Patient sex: M
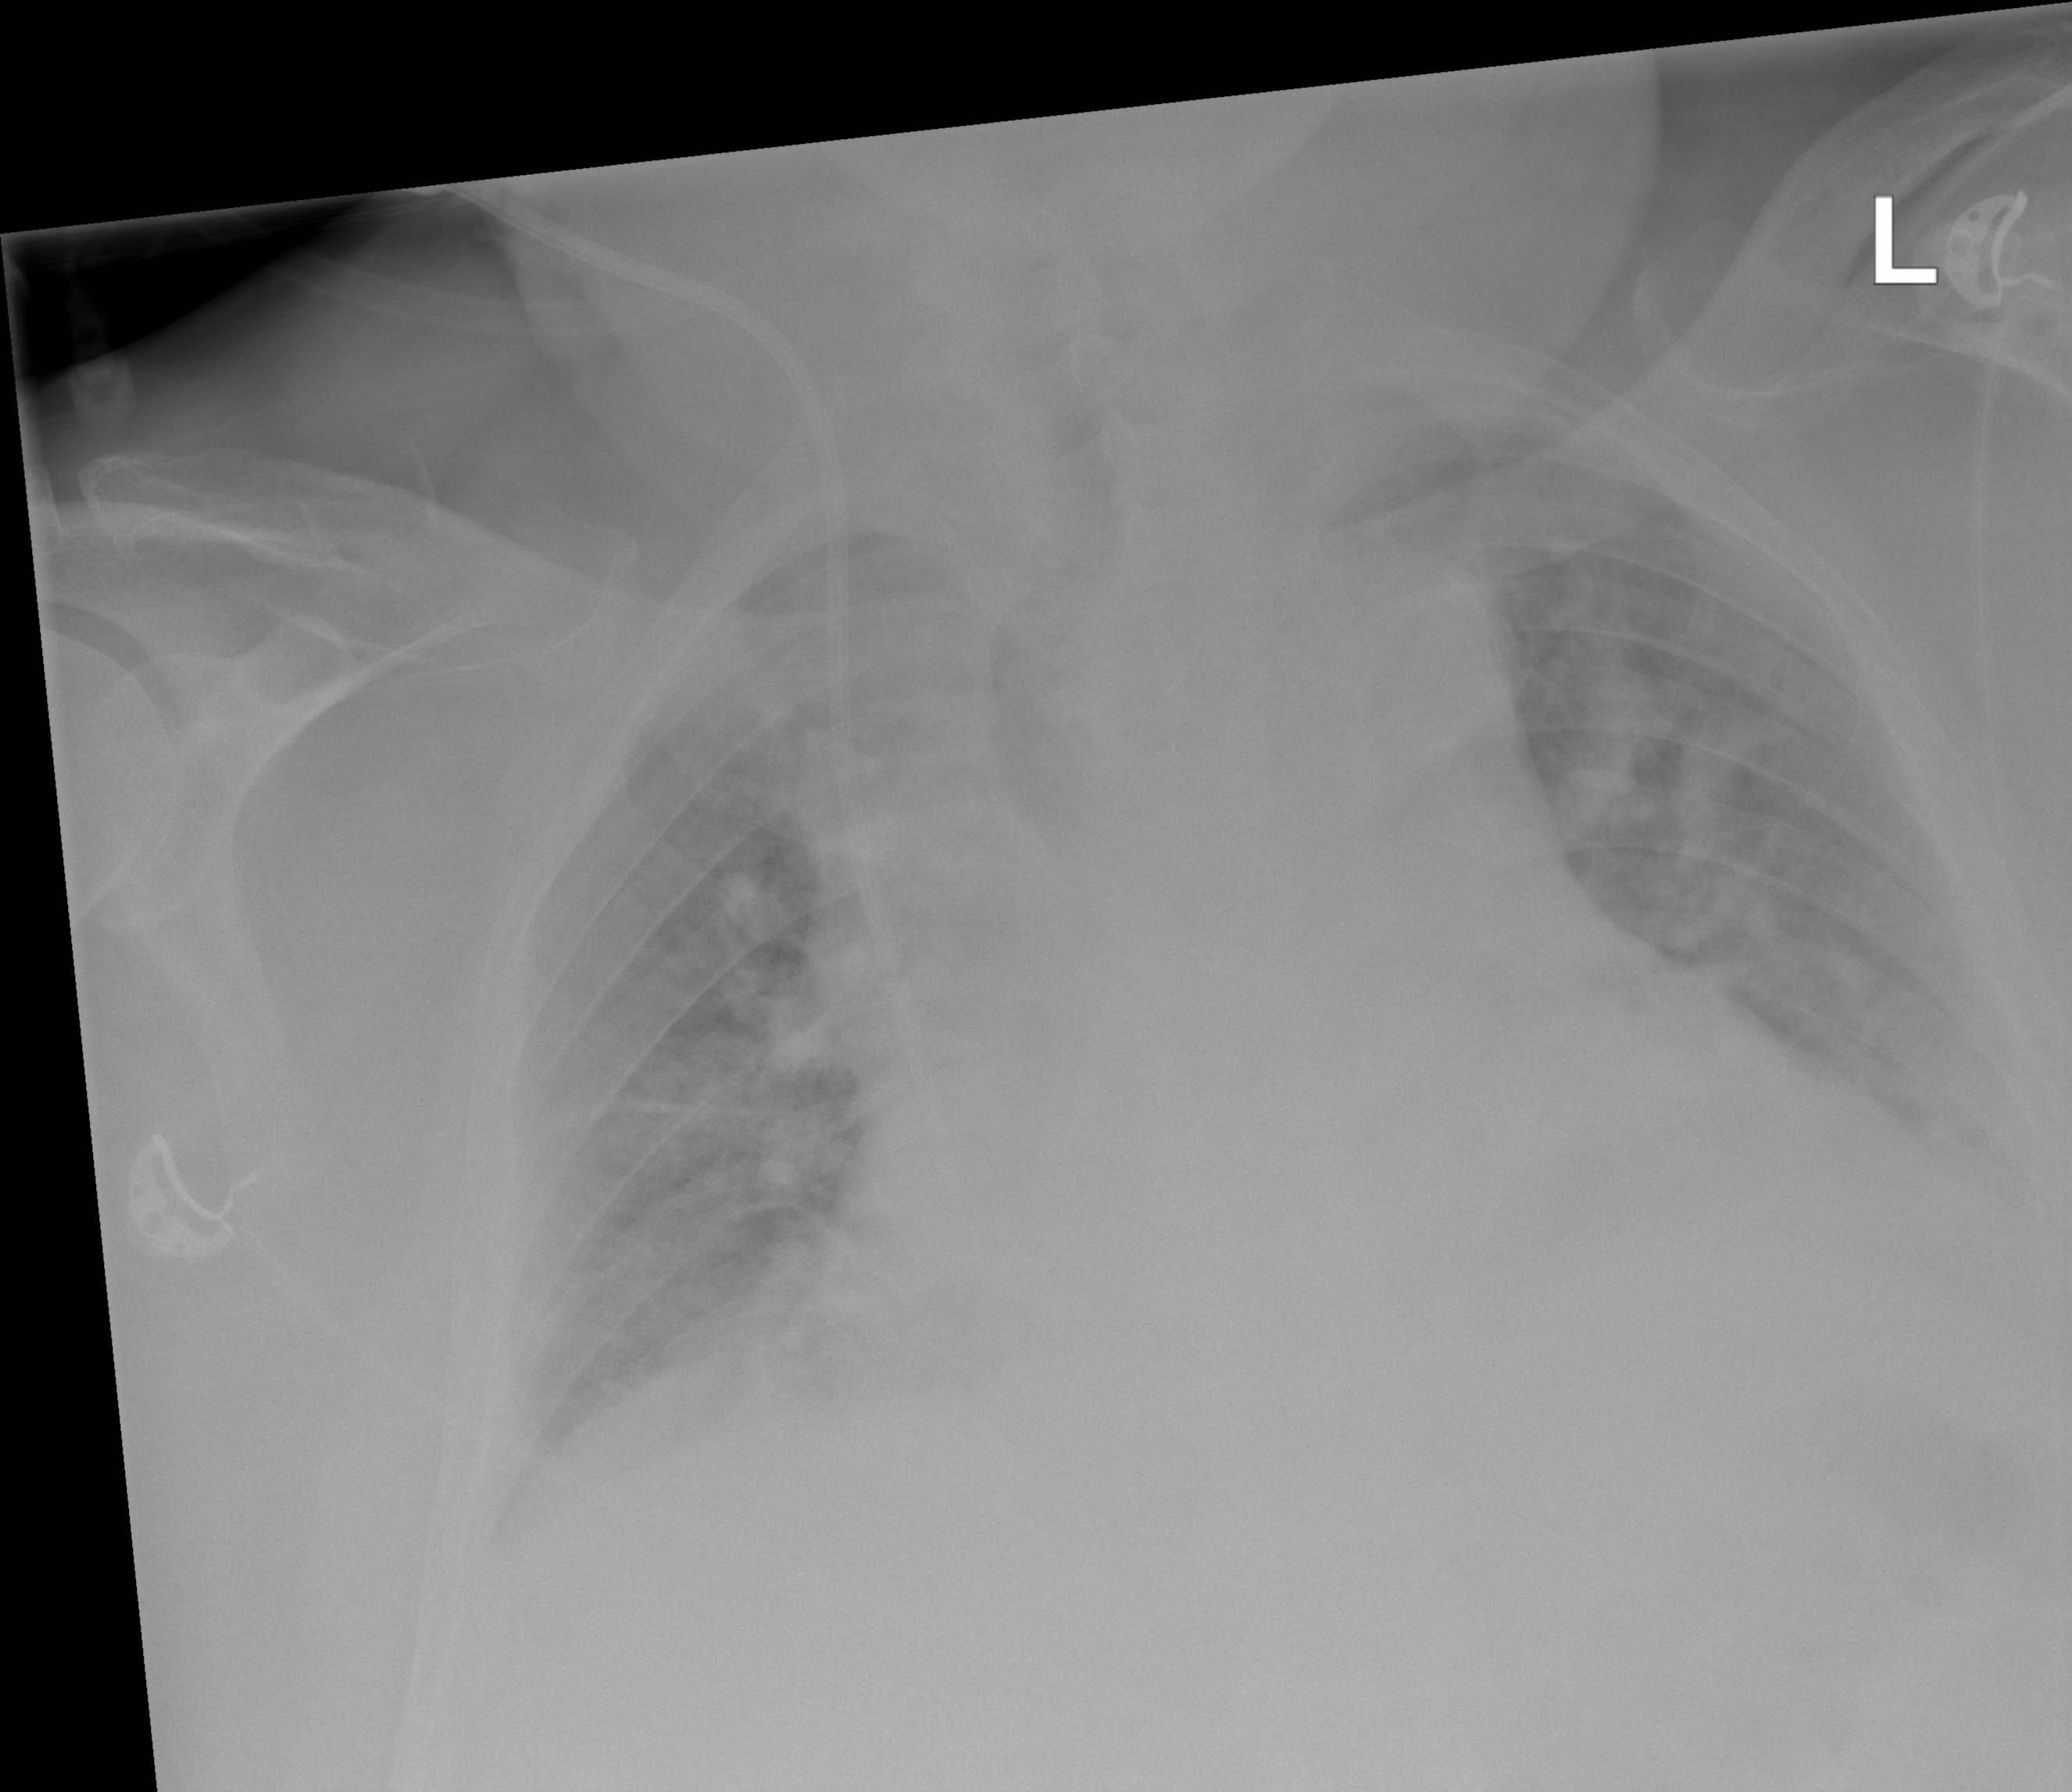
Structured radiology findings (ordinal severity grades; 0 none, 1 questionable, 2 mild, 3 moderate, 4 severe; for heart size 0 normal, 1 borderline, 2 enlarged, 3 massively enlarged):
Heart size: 3
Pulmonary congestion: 2
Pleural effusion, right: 2
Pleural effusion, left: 2
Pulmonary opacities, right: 2
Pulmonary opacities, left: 2
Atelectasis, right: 2
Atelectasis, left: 2